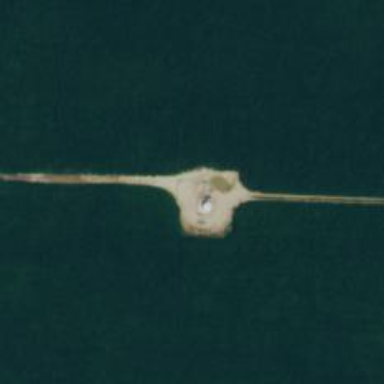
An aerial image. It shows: Petroleum well.